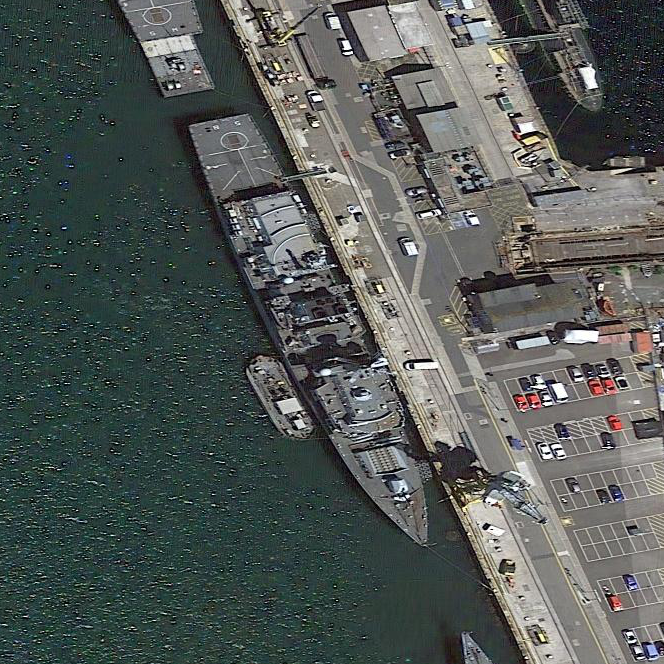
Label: destroyer